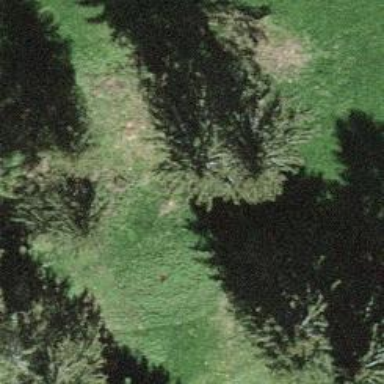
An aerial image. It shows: Beautiful tree in nature.